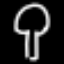
Label: mushroom